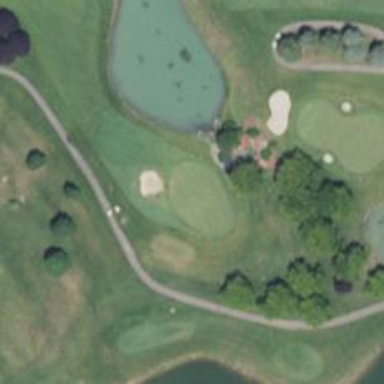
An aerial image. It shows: View of golf hole.